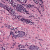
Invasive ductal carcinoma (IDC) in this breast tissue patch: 1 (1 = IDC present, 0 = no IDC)